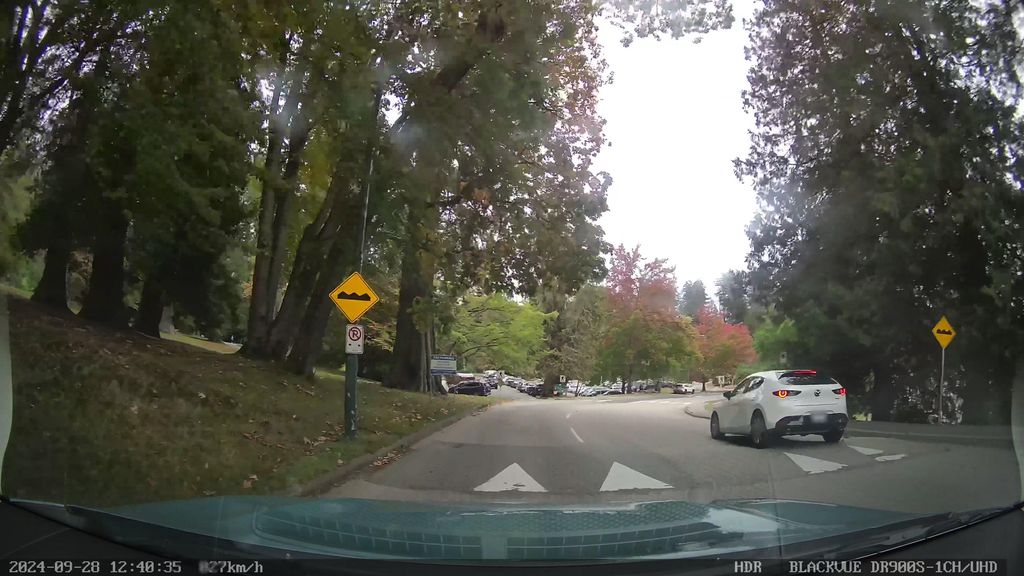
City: vancouver